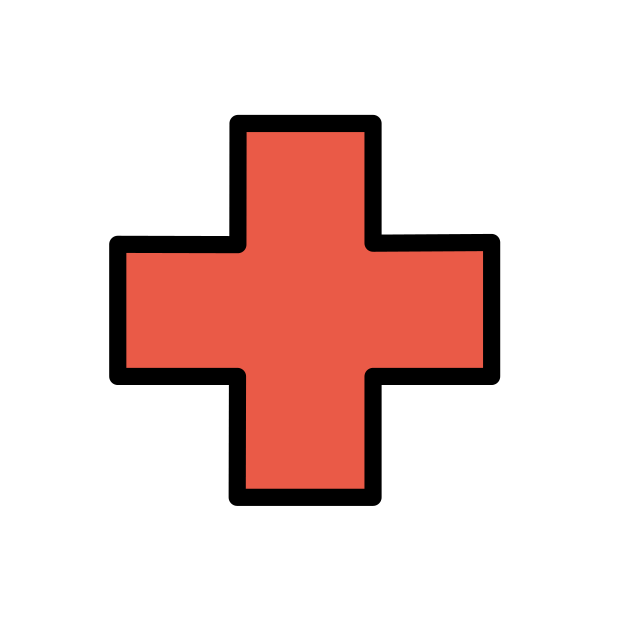
first aid